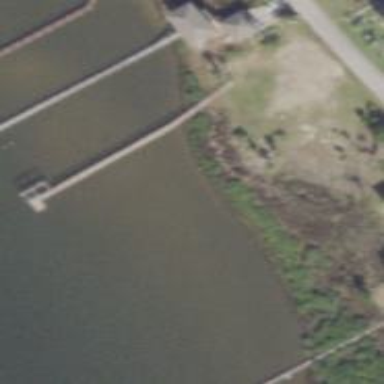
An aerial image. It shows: Pier with mooring facilities.